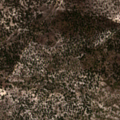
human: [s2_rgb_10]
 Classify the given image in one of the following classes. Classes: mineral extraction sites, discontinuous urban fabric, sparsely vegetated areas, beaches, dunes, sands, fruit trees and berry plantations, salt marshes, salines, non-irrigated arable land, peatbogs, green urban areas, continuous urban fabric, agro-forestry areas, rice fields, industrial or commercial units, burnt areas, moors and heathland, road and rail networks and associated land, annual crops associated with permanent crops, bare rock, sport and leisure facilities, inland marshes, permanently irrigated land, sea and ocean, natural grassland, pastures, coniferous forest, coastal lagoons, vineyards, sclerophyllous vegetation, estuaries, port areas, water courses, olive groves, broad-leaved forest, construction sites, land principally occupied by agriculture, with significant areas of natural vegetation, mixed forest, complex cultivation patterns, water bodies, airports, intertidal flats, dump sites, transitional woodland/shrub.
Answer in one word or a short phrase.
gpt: continuous urban fabric